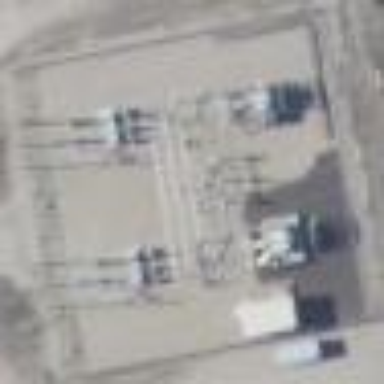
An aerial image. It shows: Power substation.